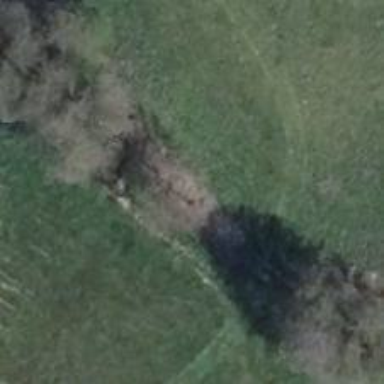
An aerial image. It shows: Grassy track with grade5 tracktype.